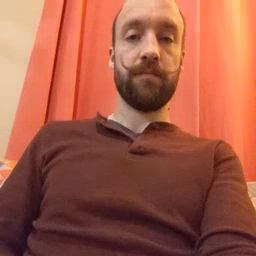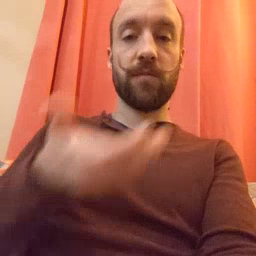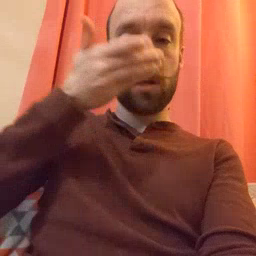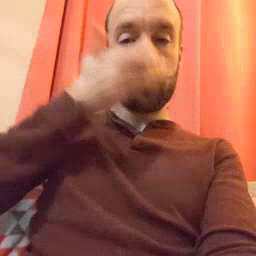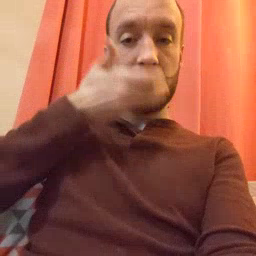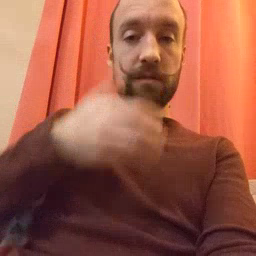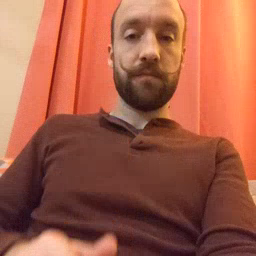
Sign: cereal